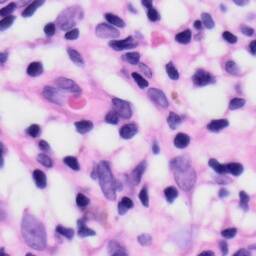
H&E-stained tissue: Skin